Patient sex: M
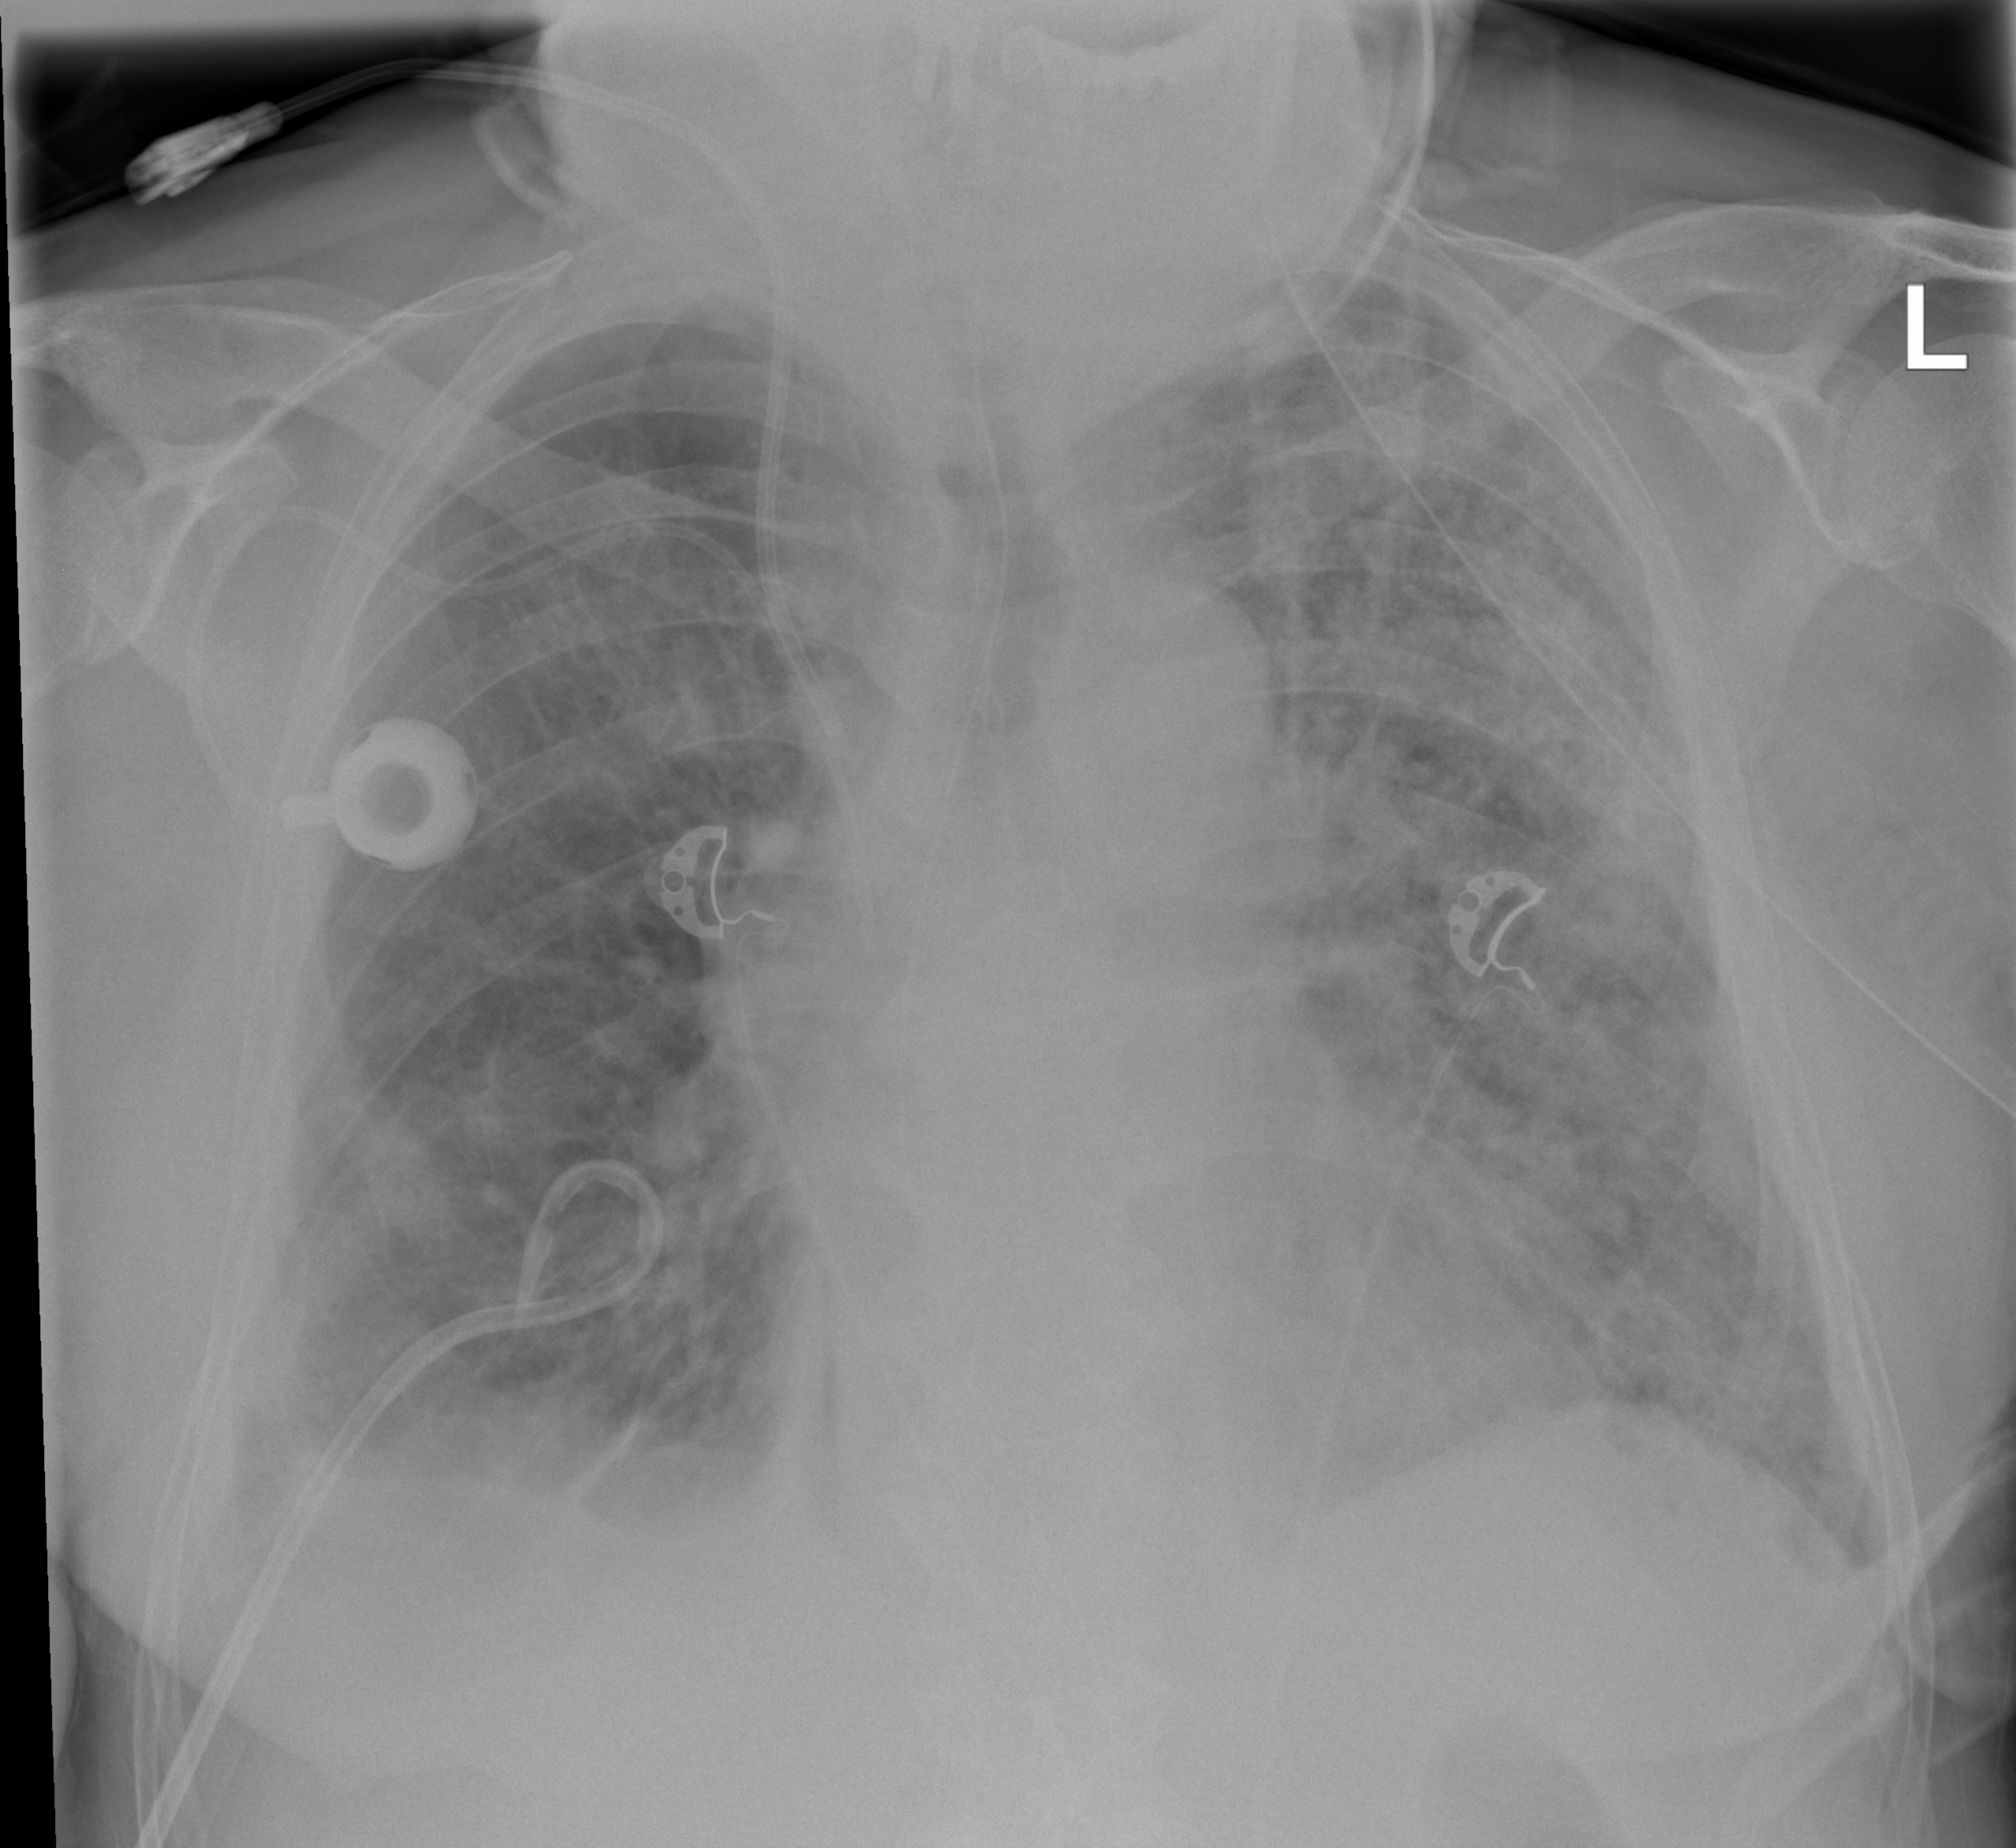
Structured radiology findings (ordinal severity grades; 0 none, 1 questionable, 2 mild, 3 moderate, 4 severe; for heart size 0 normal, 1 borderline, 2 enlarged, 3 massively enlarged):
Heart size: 0
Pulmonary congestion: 2
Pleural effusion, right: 2
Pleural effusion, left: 1
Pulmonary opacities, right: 2
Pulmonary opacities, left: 3
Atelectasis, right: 2
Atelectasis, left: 2